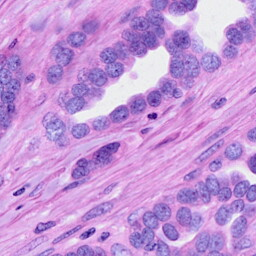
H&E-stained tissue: Ovarian